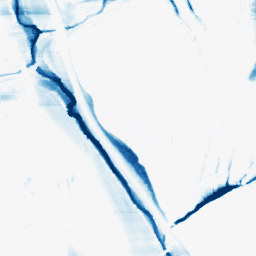
Category: morphological
Decomposition family: morphological_ellipse
Decomposition parameters: operation: closing
width: 5
height: 50
Upsampling method: sinc_blackman
Upsampling parameters: scale: 2
kernel_size: 8
Upsampling scale: 2